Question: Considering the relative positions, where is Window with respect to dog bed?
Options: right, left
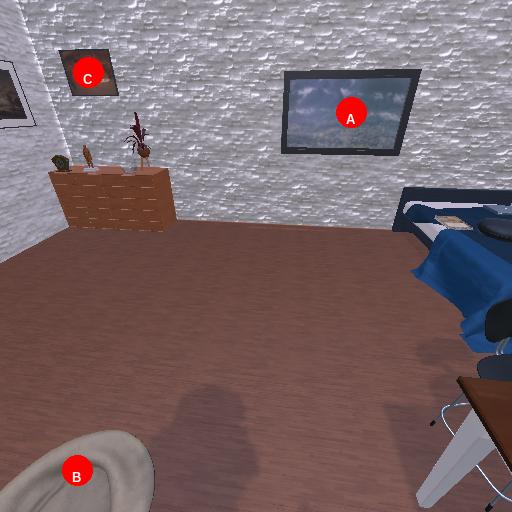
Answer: right